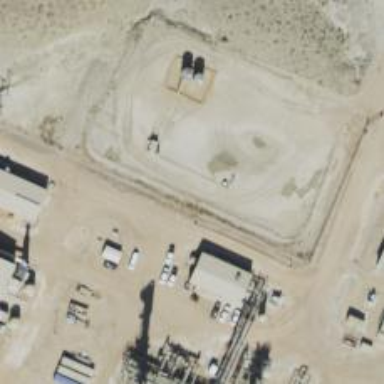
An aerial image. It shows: Petroleum well.